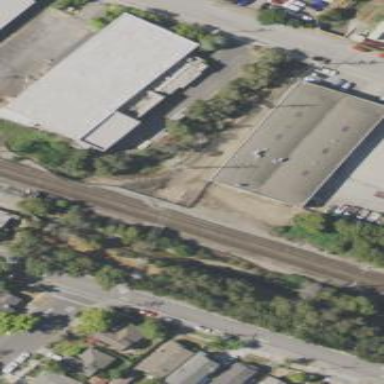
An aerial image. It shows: Industrial building that is car repair shop.